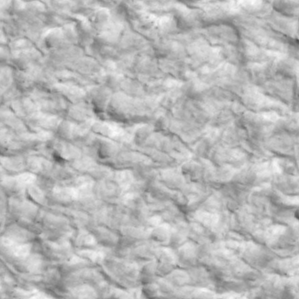
Label: non_frost